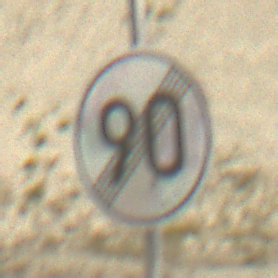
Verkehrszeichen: EndeGeschwindigkeit90
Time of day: Midday
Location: Outdoor (Beach)
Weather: PartlyCloudy
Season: NotSpecified
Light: Natural